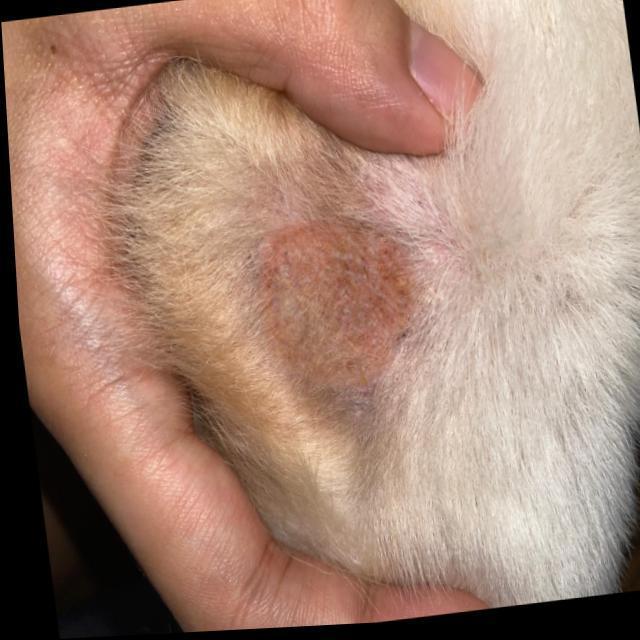
Canine ringworm (Dermatophytosis) — fungal infection caused by Microsporum or Trichophyton. Presents with circular alopecia, scaling, crusting, and broken hairs.